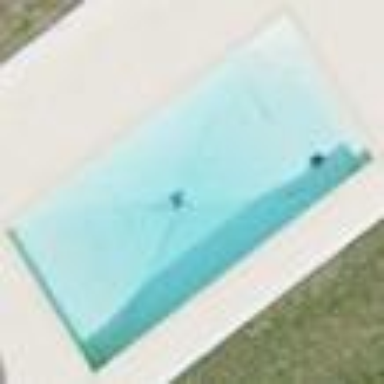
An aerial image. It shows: Swimming pool located in leisure land.